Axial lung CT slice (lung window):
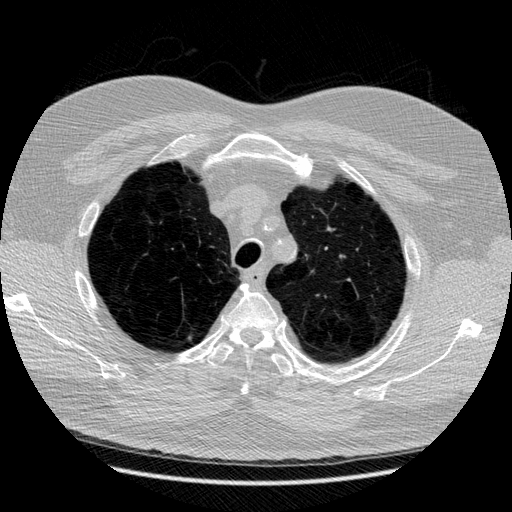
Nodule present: no